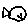
Label: fish